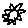
Label: sun